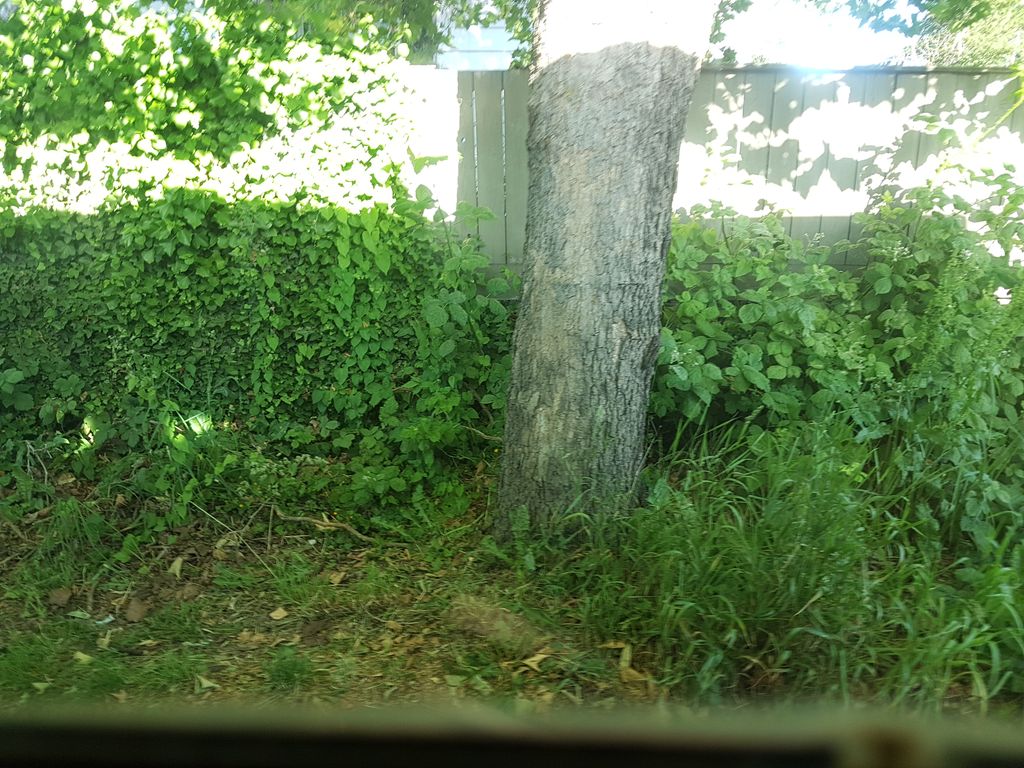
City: victoria